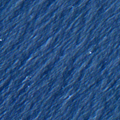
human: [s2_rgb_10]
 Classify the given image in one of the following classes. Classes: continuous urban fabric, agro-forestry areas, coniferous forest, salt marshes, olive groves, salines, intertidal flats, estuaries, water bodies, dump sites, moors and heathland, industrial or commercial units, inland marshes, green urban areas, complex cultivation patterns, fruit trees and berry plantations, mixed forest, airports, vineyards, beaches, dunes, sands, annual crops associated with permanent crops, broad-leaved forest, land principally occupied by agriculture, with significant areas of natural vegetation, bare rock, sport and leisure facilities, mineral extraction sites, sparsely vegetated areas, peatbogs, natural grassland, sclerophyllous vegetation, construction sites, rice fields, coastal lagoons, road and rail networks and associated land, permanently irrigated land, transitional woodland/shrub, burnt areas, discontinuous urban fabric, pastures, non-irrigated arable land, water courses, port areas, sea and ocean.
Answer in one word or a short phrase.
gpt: sea and ocean